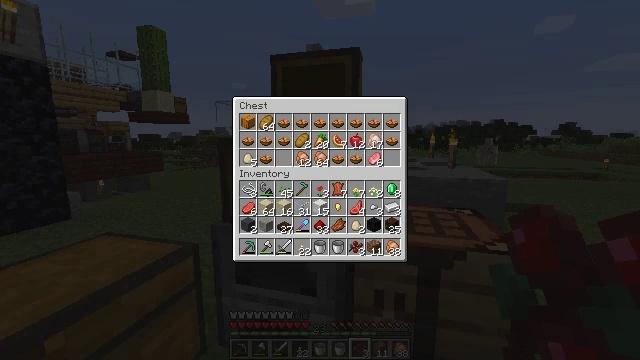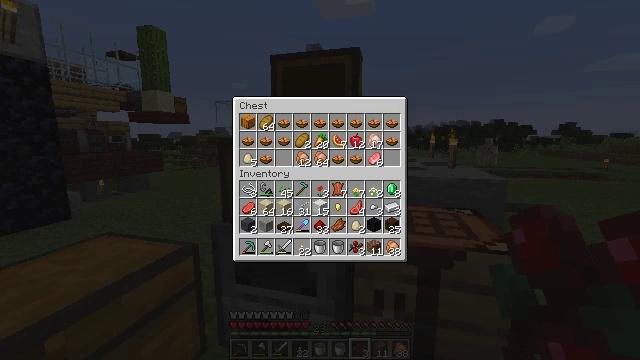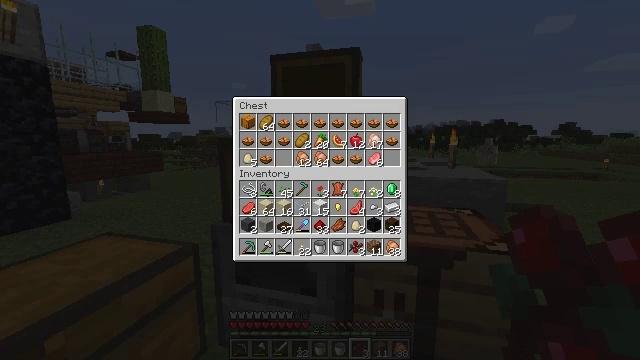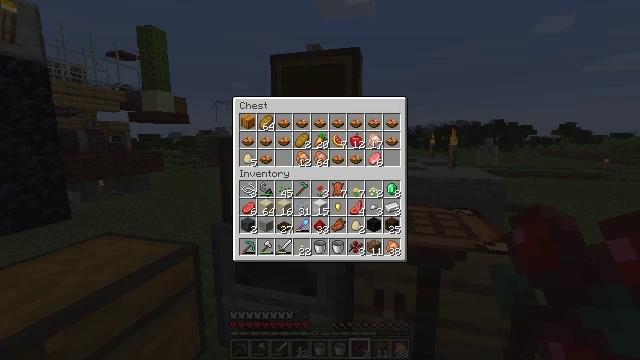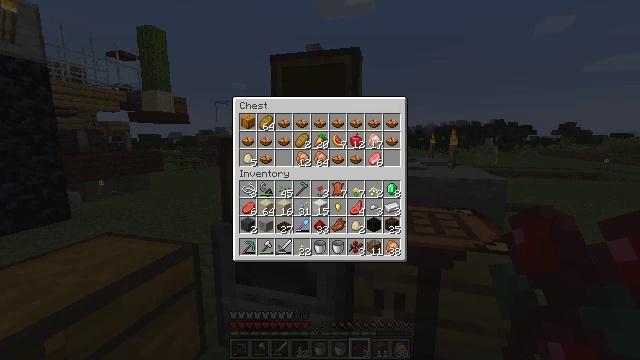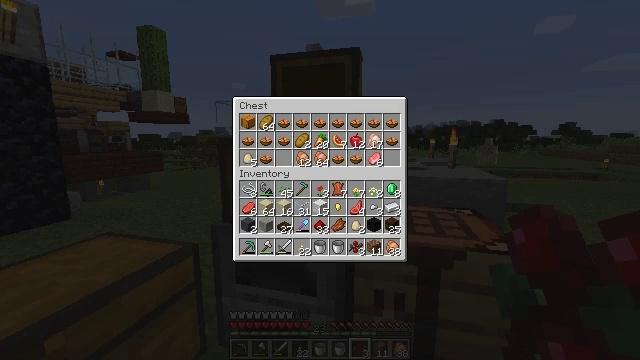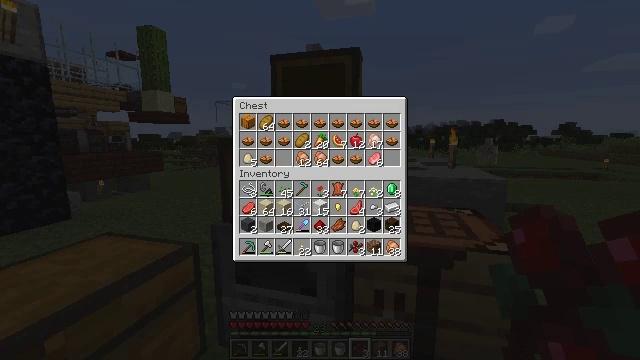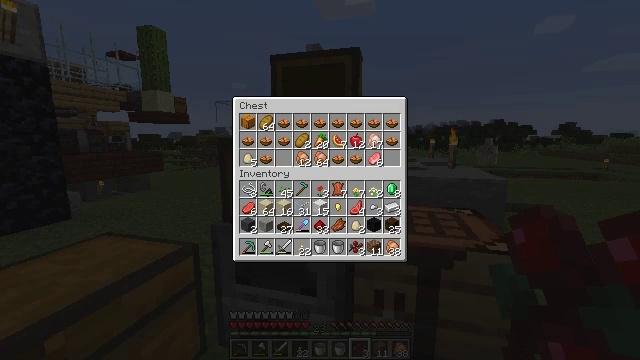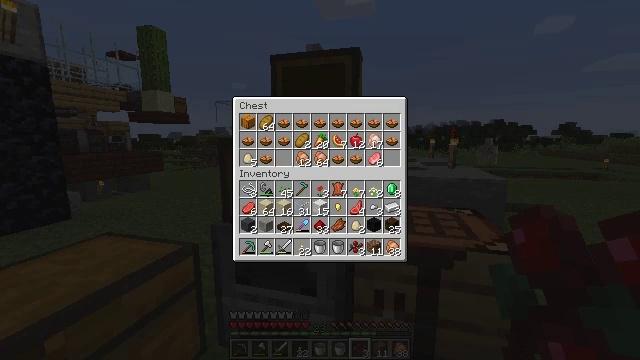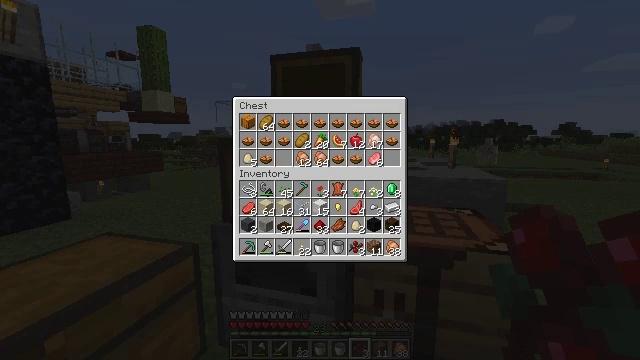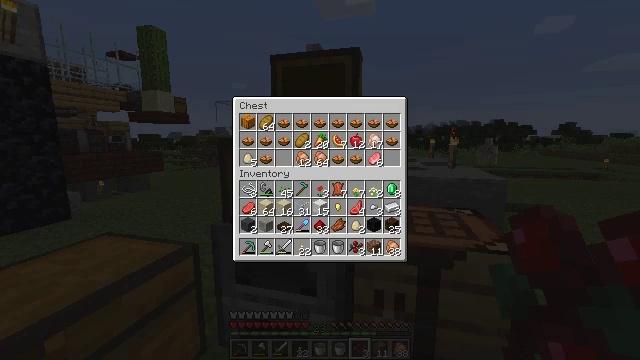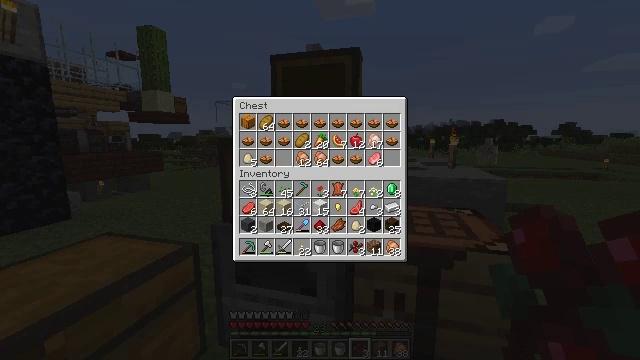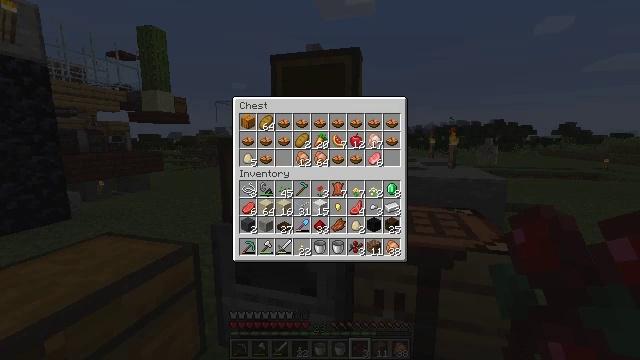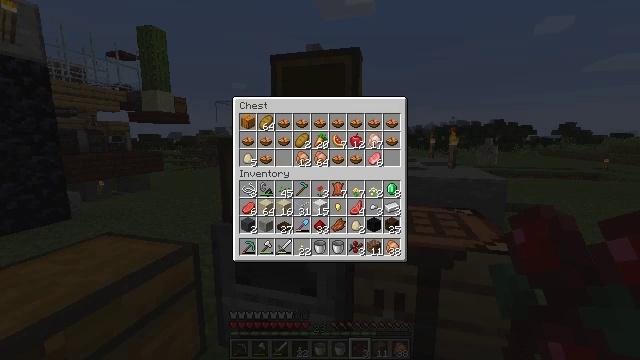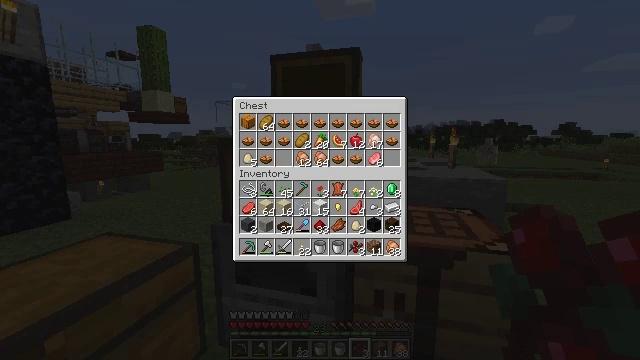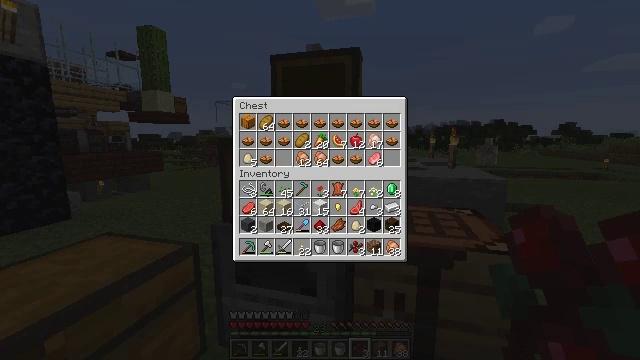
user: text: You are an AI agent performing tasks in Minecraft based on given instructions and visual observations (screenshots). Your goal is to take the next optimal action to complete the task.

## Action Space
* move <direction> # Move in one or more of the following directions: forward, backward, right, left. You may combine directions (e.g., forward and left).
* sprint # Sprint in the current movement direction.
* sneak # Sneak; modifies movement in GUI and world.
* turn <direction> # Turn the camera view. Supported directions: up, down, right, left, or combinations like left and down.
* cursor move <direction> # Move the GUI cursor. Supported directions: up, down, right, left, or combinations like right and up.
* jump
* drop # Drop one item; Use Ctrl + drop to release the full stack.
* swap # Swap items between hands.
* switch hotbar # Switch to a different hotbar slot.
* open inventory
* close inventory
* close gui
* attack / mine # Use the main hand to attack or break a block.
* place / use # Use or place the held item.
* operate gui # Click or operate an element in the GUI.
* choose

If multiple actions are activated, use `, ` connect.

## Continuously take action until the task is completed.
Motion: motion action
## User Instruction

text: Use kelp in a furnace to make dried kelp.
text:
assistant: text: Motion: no_op
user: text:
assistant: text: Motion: no_op
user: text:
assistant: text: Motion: no_op
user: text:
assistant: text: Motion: no_op
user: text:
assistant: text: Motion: no_op
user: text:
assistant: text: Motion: no_op
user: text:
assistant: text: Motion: no_op
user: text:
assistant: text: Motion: no_op
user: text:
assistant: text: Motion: no_op
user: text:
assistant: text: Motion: no_op
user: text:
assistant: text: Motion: no_op
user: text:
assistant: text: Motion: no_op
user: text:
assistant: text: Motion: no_op
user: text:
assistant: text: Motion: turn down
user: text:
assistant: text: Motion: turn left and down
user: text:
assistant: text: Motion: turn left and down
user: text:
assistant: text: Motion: turn down
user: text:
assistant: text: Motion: no_op
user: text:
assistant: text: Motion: no_op
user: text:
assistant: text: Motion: no_op
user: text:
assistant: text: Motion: no_op
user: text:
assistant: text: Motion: no_op
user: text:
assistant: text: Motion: no_op
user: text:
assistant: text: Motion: no_op
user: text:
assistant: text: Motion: no_op
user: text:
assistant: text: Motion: no_op
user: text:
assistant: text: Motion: no_op
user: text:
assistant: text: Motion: no_op
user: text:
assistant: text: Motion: no_op
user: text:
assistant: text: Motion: no_op